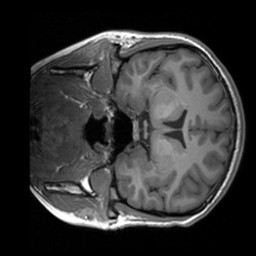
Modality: T1w
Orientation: coronal
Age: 19
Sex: female
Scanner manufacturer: siemens
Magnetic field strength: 3 T
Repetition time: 1.9 s
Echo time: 0.00226 s